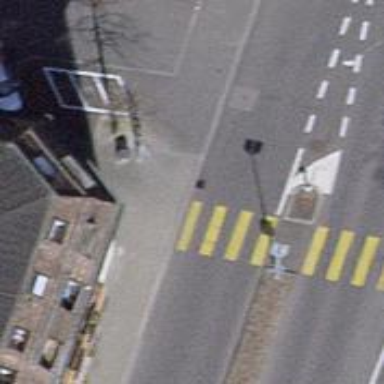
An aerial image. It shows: Marked uncontrolled road crossing.